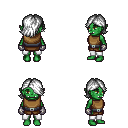
a pixel art fantasy rpg character, female body template, orc, green skin, leather chest armor, white pants, white swoop hairstyle, metal gloves, four views (front, back, left, right), 2x2 character sprite sheet, small pixel art, hard edges, no anti-aliasing